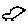
Label: bird